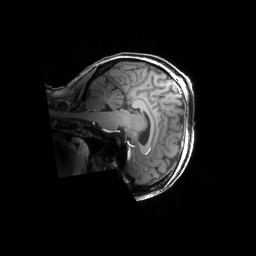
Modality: T1w
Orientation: sagittal
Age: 27
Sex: female
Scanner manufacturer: siemens
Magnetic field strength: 6.98 T
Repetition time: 2.37 s
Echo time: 0.00231 s